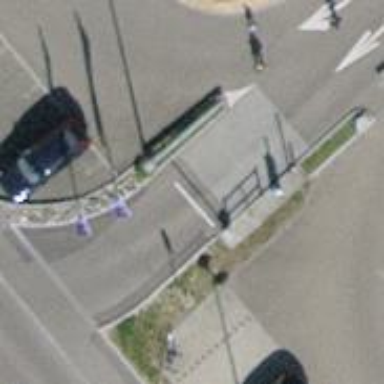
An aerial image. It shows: Lift gate barrier.